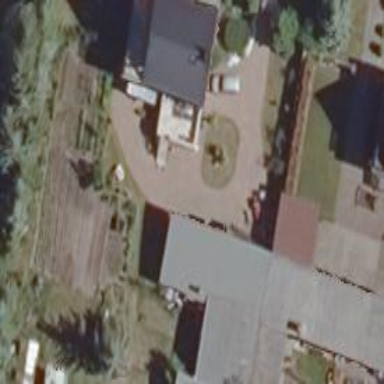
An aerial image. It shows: Shed building.